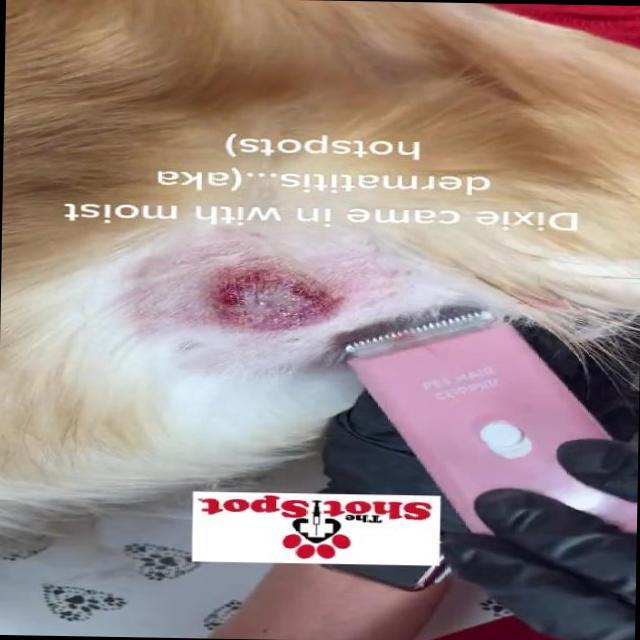
Canine dermatitis — inflammation of the skin presenting with erythema, pruritus, papules, and excoriation. May be allergic, contact, or atopic in origin.